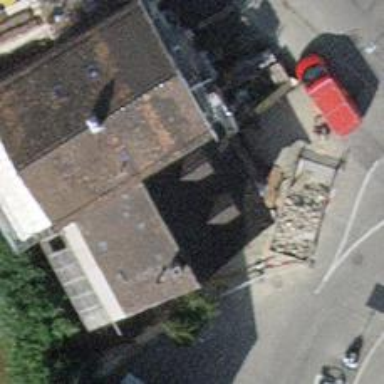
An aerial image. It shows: Cafe.